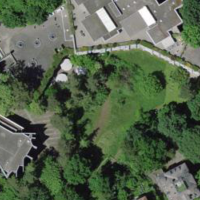
EUNIS habitat code: 54
Species observed at this site:
Allium ursinum
Fagus sylvatica
Dendrocopos major
Apis mellifera
Sambucus nigra
Trifolium pratense
Taxus baccata
Berberis vulgaris
Carpinus betulus
Allium schoenoprasum
Geum urbanum
Hippophae rhamnoides
Corylus avellana
Ilex aquifolium
Tropaeolum majus
Arion ater
Filipendula ulmaria
Acer campestre
Euonymus europaeus
Prunus padus
Acer pseudoplatanus
Ficus carica
Prunus spinosa
Cornus sanguinea